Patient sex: M
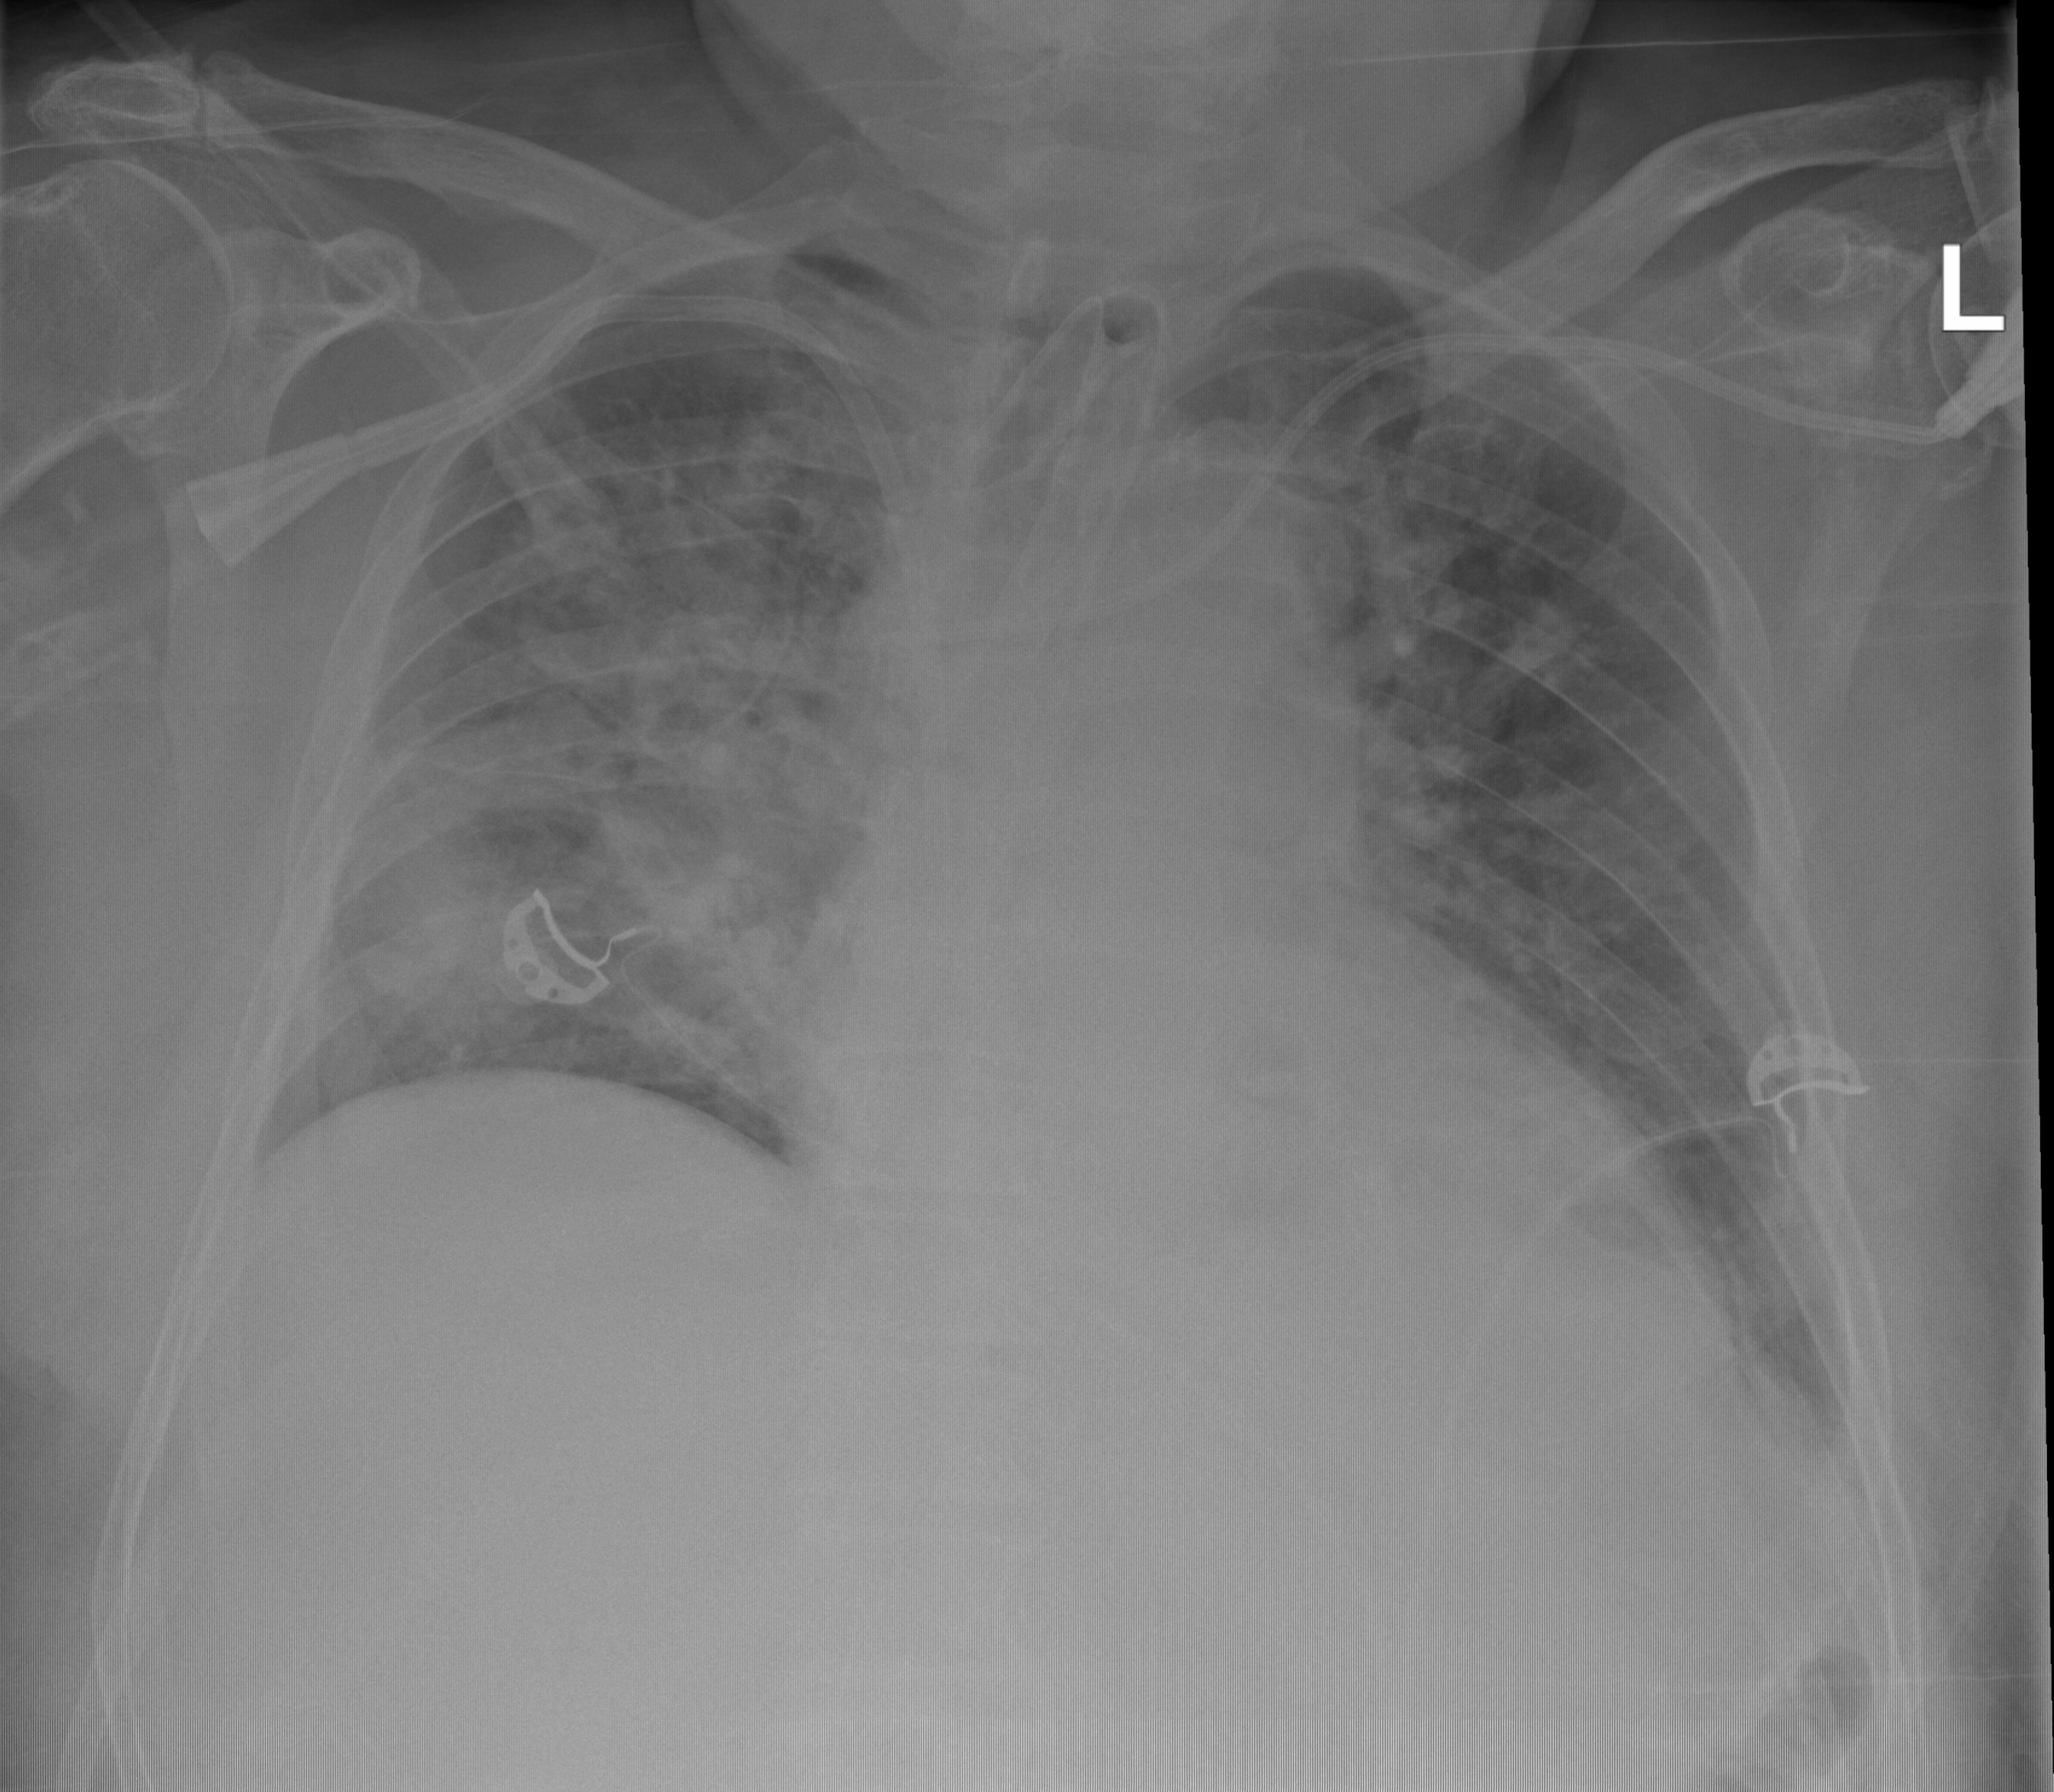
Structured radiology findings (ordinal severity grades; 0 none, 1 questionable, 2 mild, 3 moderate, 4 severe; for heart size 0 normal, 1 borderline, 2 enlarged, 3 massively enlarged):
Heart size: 1
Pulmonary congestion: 2
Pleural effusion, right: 0
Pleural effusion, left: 0
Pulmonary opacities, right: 3
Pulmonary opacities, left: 2
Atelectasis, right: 2
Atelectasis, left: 0